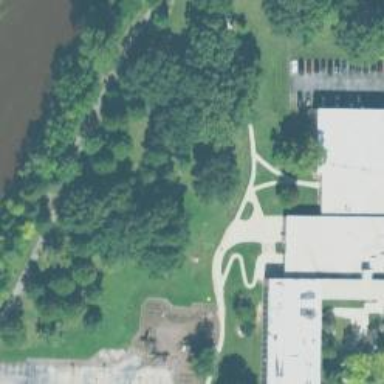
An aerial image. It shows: Path.